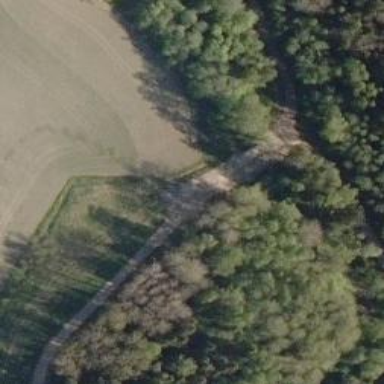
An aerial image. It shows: Footway on bridge.